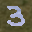
Label: 3